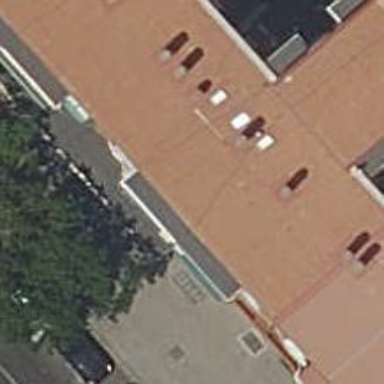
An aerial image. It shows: Furniture shop.